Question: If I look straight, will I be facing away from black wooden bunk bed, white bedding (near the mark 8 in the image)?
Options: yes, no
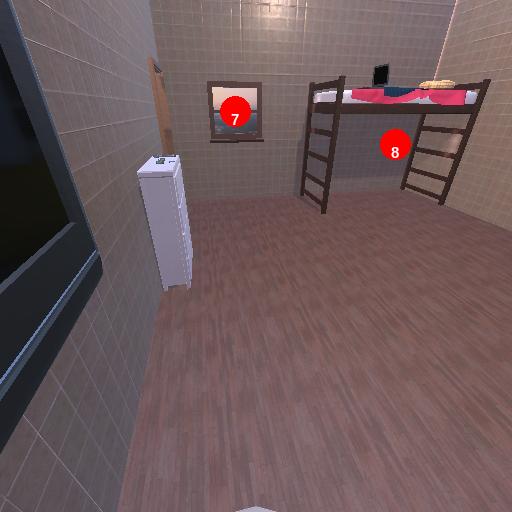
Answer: yes